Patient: sex M, age 61
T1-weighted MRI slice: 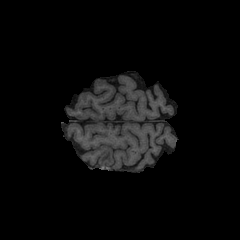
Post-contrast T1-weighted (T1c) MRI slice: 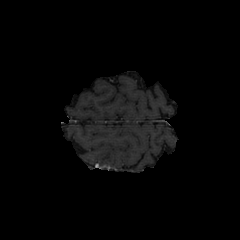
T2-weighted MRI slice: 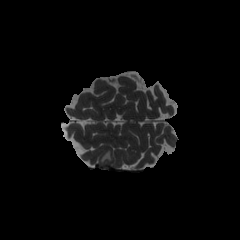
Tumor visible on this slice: yes
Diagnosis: Glioblastoma, IDH-wildtype
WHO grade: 4